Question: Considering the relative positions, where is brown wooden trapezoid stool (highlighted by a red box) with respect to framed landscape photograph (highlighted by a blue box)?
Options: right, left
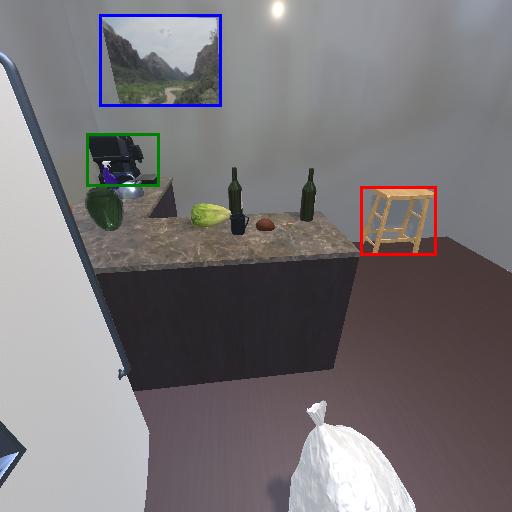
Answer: right